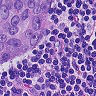
Metastatic tissue present: yes